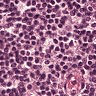
Metastatic tissue present: no